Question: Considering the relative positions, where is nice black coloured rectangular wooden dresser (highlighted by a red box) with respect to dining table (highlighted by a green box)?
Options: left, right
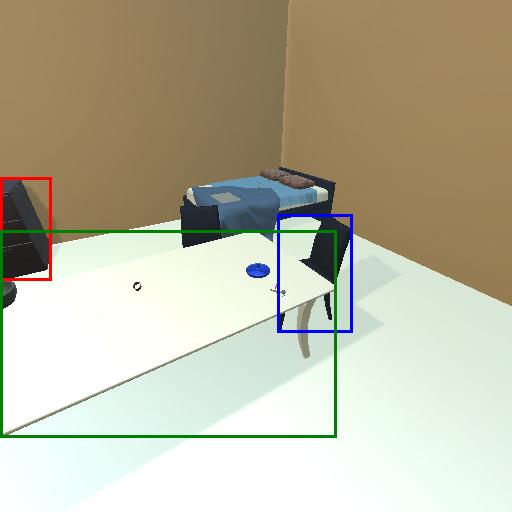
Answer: left